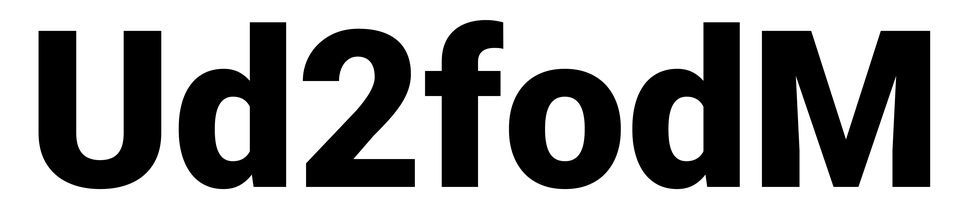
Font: Roboto_Black